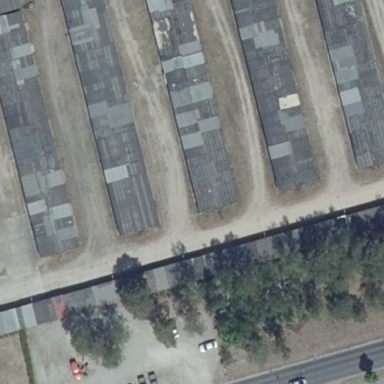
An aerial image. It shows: Group of garages.